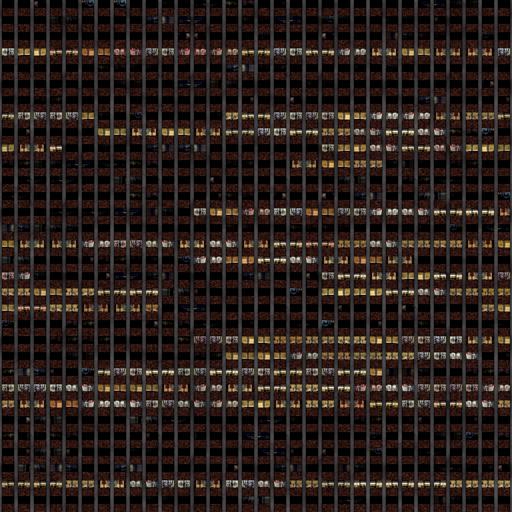
Tags: facade night skyscraper wall window windows